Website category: phone
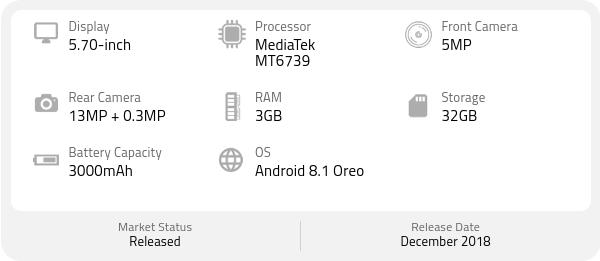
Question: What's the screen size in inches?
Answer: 5.70-inch

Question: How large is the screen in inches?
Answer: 5.70-inch

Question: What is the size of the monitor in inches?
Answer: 5.70-inch

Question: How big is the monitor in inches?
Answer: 5.70-inch

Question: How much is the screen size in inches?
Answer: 5.70-inch

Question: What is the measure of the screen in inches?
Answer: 5.70-inch

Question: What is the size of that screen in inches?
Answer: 5.70-inch

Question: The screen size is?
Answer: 5.70-inch

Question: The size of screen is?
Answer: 5.70-inch

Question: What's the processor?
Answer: MediaTek MT6739

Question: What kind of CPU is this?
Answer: MediaTek MT6739

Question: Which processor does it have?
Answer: MediaTek MT6739

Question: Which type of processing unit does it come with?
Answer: MediaTek MT6739

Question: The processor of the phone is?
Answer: MediaTek MT6739

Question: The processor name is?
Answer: MediaTek MT6739

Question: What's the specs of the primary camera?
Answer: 13MP + 0.3MP

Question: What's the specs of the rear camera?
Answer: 13MP + 0.3MP

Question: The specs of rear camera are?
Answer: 13MP + 0.3MP

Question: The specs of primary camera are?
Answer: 13MP + 0.3MP

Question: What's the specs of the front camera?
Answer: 5MP

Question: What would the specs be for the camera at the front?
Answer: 5MP

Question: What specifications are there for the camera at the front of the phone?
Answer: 5MP

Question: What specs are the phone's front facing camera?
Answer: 5MP

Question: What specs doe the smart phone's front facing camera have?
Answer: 5MP

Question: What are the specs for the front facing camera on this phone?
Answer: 5MP

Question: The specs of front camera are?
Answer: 5MP

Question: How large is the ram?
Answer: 3GB

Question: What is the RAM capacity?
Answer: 3GB

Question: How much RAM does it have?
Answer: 3GB

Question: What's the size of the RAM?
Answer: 3GB

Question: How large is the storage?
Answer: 32GB

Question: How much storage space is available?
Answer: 32GB

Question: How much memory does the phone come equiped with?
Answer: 32GB

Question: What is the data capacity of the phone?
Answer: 32GB

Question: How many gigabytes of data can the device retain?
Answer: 32GB

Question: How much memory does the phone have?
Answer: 32GB

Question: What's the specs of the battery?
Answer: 3000mAh

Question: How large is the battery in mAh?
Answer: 3000mAh

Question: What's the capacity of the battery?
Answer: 3000mAh

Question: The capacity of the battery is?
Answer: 3000mAh

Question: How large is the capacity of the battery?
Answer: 3000mAh

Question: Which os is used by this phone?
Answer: Android 8.1 Oreo

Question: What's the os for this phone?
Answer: Android 8.1 Oreo

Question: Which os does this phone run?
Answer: Android 8.1 Oreo

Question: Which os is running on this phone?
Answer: Android 8.1 Oreo

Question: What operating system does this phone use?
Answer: Android 8.1 Oreo

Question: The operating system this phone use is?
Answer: Android 8.1 Oreo

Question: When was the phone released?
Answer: December 2018

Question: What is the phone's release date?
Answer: December 2018

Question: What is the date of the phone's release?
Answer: December 2018

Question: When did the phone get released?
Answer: December 2018

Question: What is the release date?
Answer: December 2018

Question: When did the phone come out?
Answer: December 2018

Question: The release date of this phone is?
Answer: December 2018